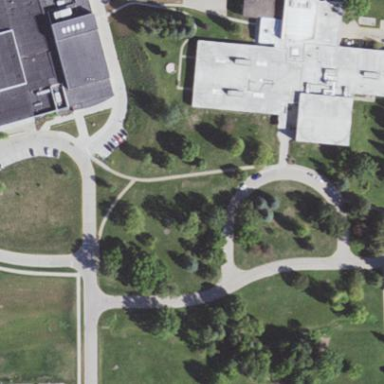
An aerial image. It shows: School building.